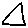
Label: triangle